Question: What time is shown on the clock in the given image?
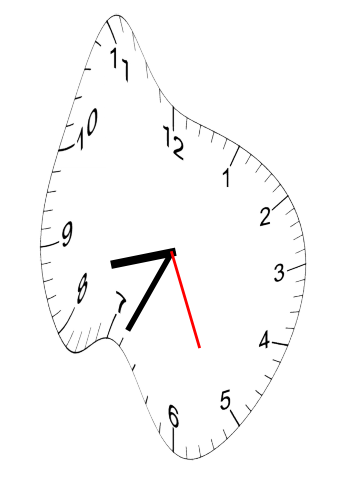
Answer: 08:34:26